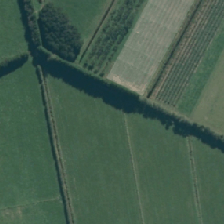
Land cover: shortrotation_cropland